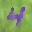
Label: 4